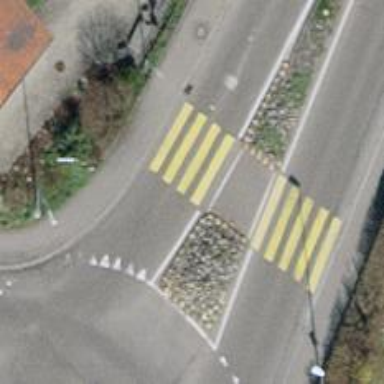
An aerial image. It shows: Uncontrolled zebra crossing on the road.